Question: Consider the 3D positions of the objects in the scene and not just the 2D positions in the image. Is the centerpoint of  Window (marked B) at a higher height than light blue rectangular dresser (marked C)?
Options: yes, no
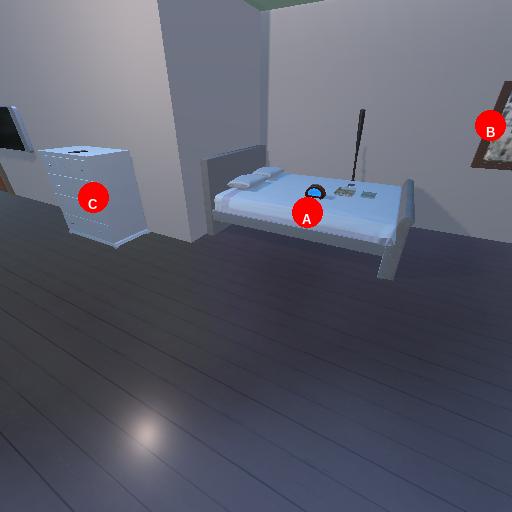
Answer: yes